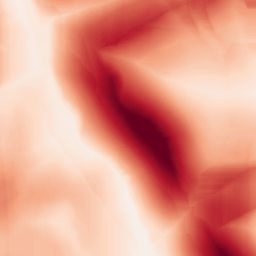
Category: morphological
Decomposition family: morphological_square
Decomposition parameters: operation: gradient
size: 50
Upsampling method: bilinear
Upsampling parameters: scale: 8
Upsampling scale: 8